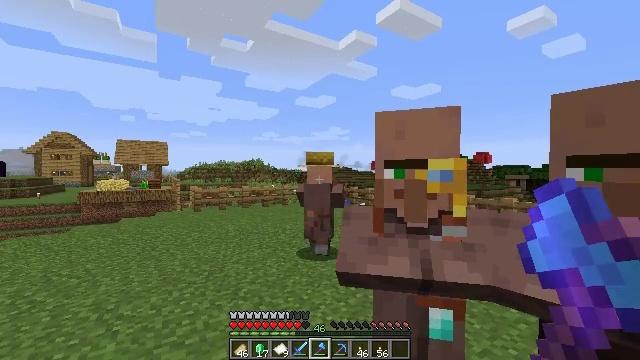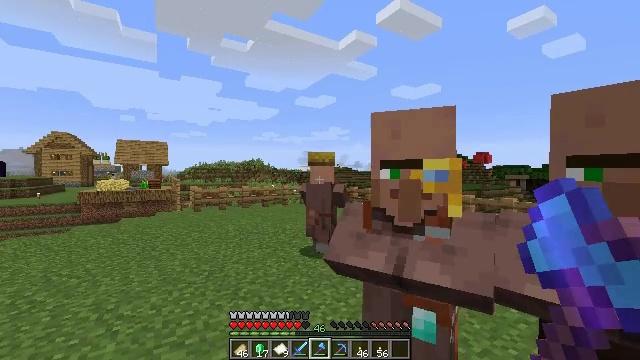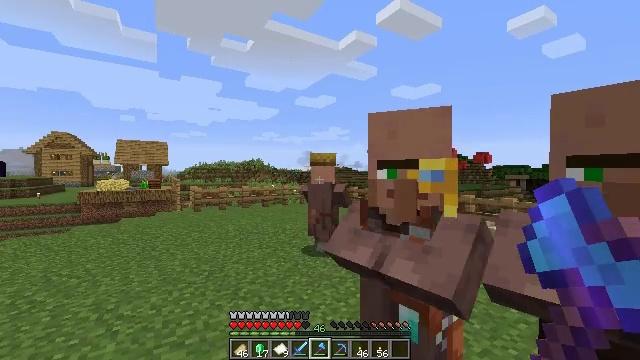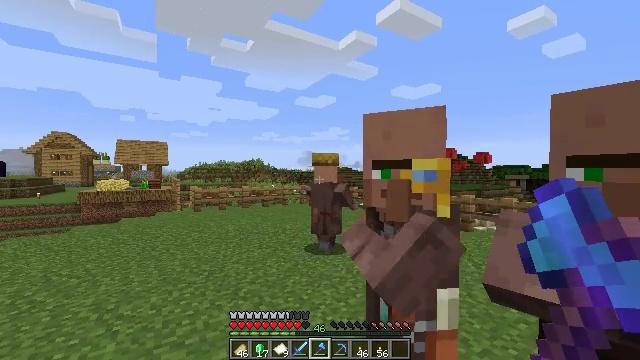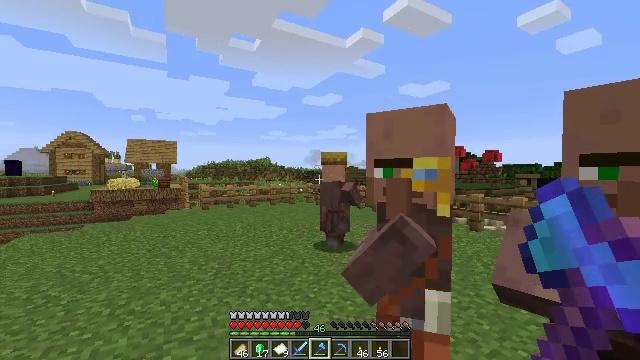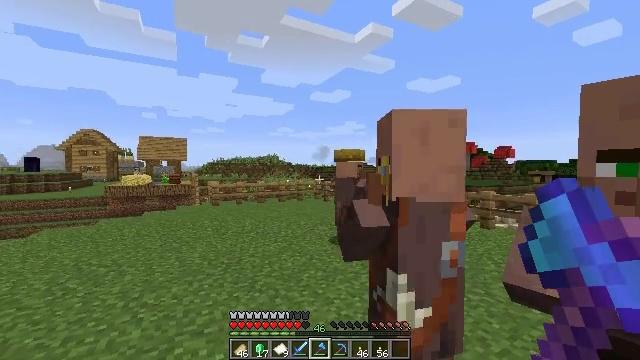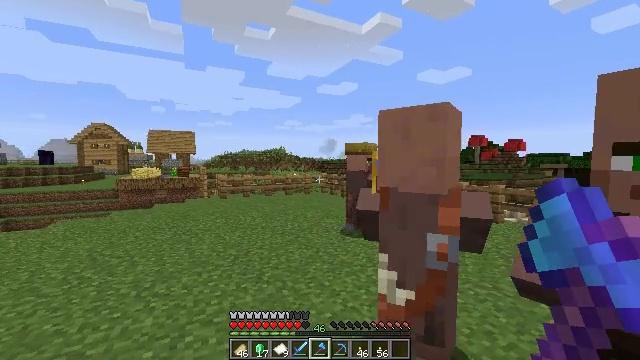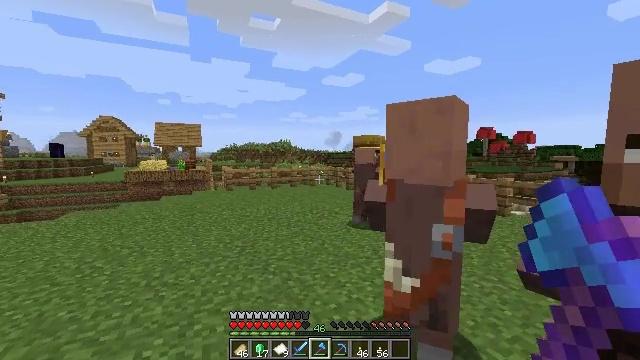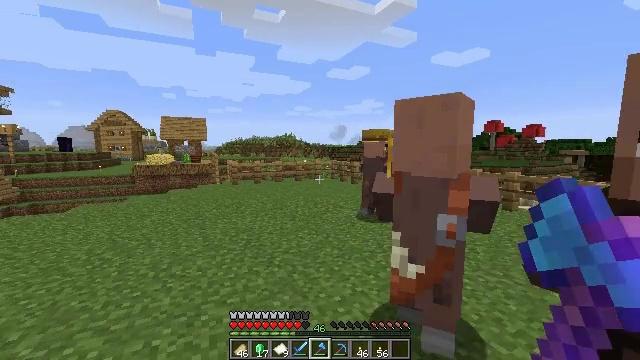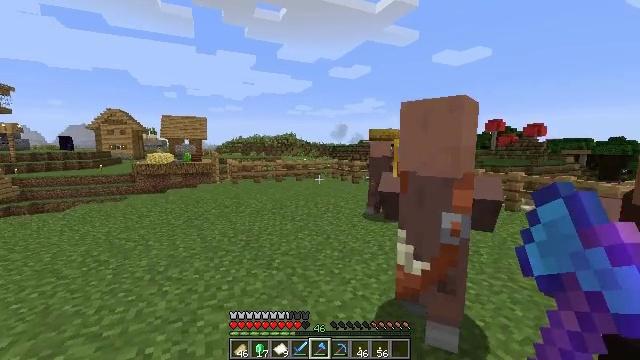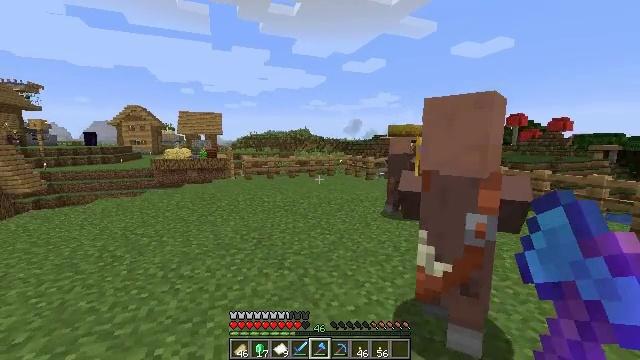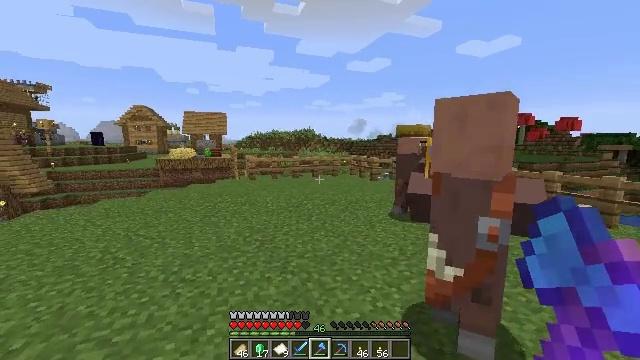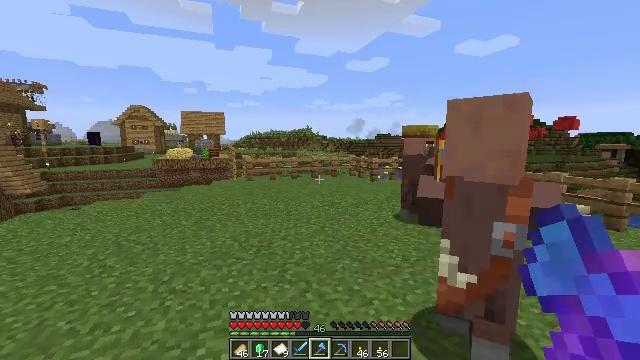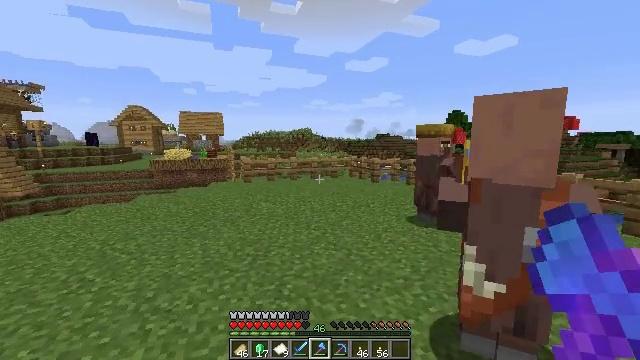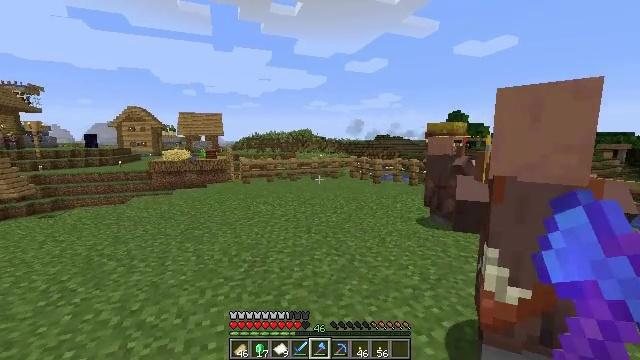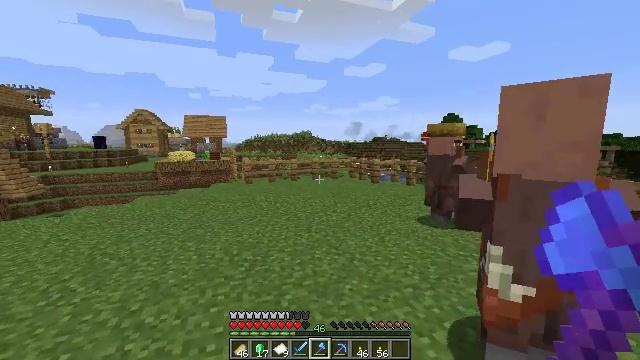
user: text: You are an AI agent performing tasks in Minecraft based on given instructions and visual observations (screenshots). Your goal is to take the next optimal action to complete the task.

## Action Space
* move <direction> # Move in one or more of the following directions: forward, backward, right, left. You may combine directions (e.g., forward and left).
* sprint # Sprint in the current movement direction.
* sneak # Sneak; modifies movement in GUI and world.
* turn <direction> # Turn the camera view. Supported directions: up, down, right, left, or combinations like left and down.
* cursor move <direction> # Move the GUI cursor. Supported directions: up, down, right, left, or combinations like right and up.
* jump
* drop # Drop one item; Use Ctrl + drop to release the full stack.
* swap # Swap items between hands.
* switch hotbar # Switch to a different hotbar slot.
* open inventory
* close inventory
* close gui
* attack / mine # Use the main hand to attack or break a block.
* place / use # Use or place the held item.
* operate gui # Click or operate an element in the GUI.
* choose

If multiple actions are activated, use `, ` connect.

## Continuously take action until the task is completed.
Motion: motion action
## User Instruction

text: Create a suspicious stew with dandelion.
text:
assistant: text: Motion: no_op
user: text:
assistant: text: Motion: no_op
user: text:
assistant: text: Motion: no_op
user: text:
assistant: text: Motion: turn left
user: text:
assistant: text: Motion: turn left
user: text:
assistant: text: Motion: turn left and down
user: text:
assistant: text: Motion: turn left and down
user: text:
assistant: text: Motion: turn left and down
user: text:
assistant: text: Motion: move forward
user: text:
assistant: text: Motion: move forward, turn left
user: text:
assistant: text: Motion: move forward
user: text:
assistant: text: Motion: move forward
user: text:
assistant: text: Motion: move forward
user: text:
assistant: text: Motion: move forward, sprint
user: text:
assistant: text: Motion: move forward, sprint
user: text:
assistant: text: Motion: move forward, sprint, turn right
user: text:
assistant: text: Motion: move forward, sprint, turn right and up
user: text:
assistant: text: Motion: move forward, sprint, turn right and up
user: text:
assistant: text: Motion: move forward, sprint, turn right and up
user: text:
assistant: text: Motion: move forward, sprint, turn right
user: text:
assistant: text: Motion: move forward, sprint, turn right
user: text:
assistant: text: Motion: move forward, sprint, turn right
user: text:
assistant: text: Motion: move forward, turn right
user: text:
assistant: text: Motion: move forward, turn right
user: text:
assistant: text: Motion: move forward
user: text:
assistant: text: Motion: move forward
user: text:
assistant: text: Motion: move forward
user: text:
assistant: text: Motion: move forward
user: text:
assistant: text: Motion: move forward
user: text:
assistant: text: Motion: move forward